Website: walmart
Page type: review-order
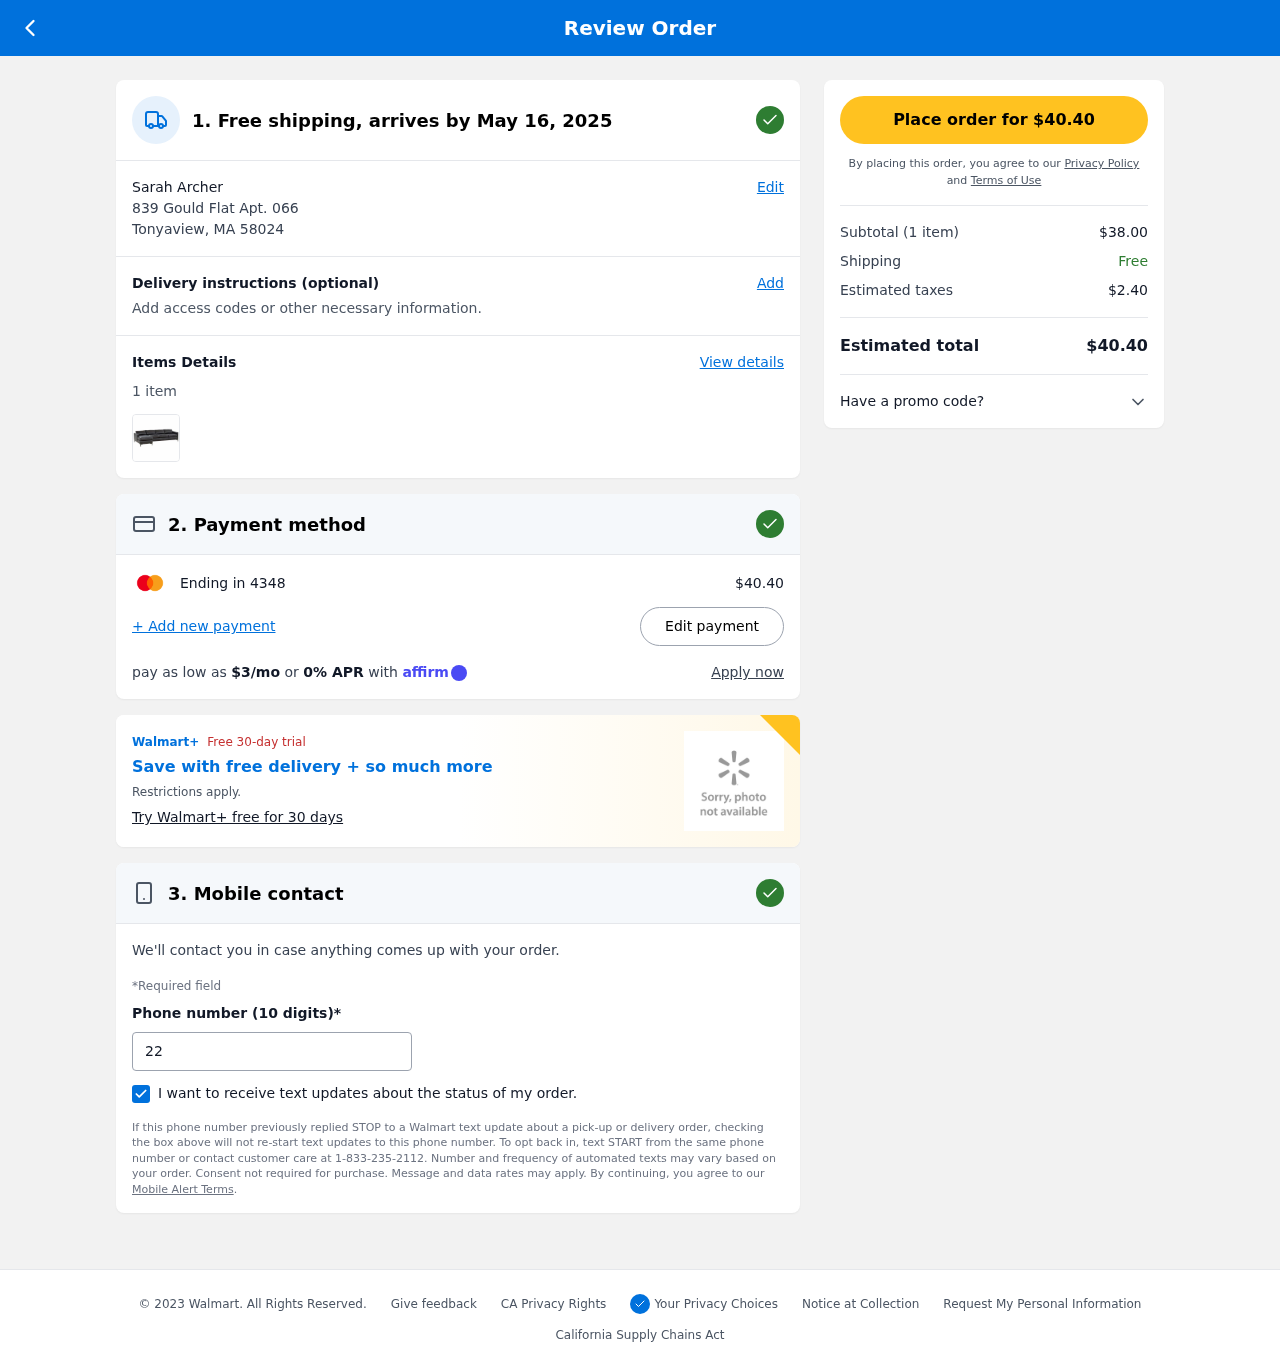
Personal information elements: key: PII_CARD_LAST4
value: Ending in 4348
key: PII_CITY_STATE_ZIP
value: Tonyaview, MA 58024
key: PII_FULLNAME
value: Sarah Archer
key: PII_PHONE
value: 2272954545
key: PII_STREET
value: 839 Gould Flat Apt. 066
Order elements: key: ORDER_DELIVERY_DATE
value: May 16, 2025
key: ORDER_NUM_ITEMS
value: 1 item
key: ORDER_NUM_ITEMS
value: Subtotal (1 item)
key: ORDER_TOTAL
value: $40.40
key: ORDER_TOTAL
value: Place order for $40.40
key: ORDER_MONTHLY_PAYMENT
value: $3/mo
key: ORDER_SUBTOTAL
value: $38.00
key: ORDER_TAX
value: $2.40